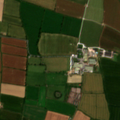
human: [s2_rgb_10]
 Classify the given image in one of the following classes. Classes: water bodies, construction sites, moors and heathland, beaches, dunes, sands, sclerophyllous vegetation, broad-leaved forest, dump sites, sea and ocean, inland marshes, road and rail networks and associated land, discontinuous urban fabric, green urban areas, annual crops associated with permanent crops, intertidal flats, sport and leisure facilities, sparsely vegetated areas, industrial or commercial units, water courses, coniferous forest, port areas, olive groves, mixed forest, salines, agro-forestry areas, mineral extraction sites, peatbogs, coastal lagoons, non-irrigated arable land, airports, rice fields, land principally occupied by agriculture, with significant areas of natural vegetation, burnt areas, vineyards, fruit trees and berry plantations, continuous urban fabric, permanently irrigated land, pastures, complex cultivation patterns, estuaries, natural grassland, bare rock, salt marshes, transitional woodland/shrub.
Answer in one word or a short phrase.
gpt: non-irrigated arable land, pastures